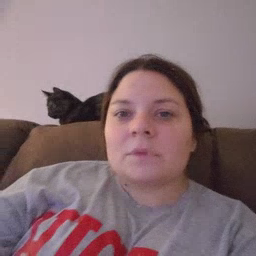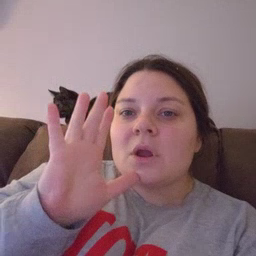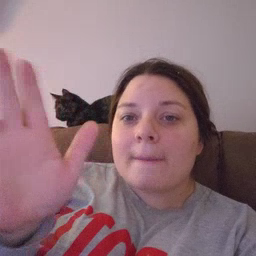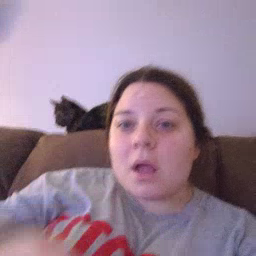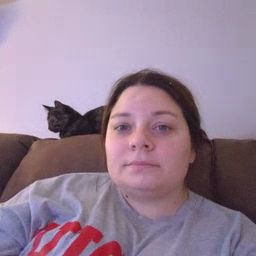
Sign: grandma